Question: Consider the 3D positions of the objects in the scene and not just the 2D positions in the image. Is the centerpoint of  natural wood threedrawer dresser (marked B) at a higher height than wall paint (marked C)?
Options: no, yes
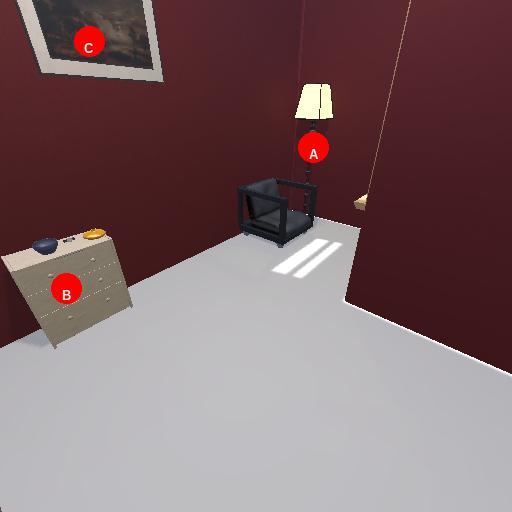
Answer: no